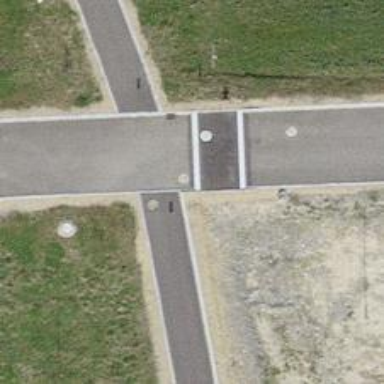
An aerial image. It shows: Bollard.